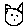
Label: cat